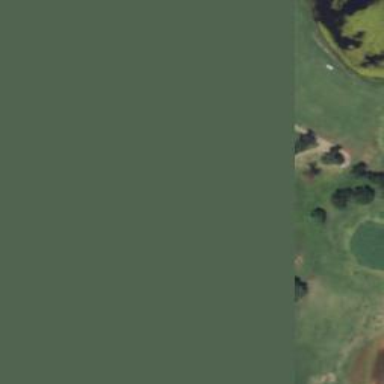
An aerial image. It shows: Path for both road and golf.